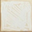
Piece: xx